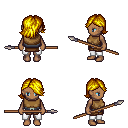
a pixel art fantasy rpg character, female body template, human, dark skin, leather chest armor, white pants, blonde swoop hairstyle, spear, four views (front, back, left, right), 2x2 character sprite sheet, small pixel art, hard edges, no anti-aliasing